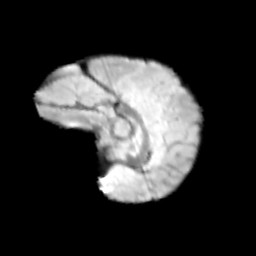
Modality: T2w
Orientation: sagittal
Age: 9
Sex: male
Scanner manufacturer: siemens
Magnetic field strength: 3 T
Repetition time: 3.8 s
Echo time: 0.07 s